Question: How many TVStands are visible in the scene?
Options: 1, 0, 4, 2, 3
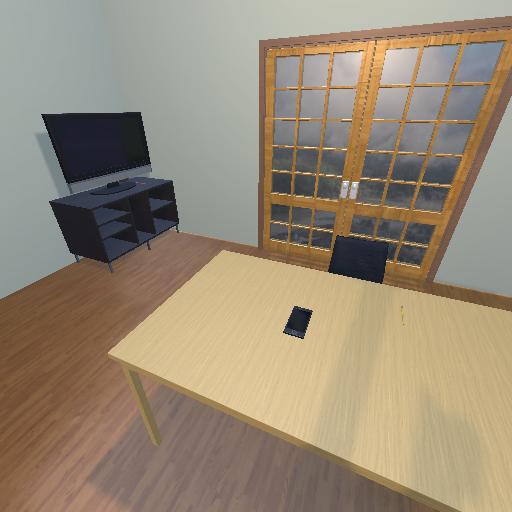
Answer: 1